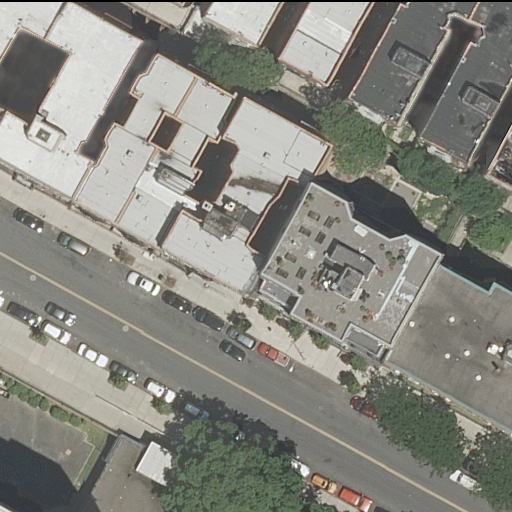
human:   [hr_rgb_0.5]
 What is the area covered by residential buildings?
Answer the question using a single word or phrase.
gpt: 5004m2

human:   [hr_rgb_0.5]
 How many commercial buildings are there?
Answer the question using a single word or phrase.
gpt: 0

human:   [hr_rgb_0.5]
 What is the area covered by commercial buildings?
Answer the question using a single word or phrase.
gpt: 0m2

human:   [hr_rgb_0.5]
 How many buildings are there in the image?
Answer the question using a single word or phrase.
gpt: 12

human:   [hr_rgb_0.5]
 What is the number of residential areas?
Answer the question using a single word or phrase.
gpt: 1

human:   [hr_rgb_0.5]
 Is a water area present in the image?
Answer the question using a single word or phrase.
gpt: no

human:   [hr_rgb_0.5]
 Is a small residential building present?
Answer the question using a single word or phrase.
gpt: yes

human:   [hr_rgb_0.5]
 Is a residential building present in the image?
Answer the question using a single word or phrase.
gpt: yes

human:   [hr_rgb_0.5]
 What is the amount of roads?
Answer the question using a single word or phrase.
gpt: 1

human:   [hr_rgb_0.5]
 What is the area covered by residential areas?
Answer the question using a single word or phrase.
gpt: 4140m2

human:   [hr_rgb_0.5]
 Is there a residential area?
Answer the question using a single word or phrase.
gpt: yes

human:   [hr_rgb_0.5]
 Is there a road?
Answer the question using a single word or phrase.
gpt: yes

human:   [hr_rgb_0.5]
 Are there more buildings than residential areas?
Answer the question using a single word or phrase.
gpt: yes

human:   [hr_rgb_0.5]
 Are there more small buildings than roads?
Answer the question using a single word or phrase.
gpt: yes

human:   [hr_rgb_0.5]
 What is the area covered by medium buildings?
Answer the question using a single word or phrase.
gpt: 1212m2

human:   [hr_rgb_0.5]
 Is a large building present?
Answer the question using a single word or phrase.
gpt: yes

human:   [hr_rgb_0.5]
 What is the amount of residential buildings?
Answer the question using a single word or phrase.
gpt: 12

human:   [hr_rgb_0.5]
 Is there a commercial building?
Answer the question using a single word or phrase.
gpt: no

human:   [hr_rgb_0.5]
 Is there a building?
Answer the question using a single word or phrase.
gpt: yes

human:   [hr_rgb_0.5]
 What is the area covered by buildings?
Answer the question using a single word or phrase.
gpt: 5004m2

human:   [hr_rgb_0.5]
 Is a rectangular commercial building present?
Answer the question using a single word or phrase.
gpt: no

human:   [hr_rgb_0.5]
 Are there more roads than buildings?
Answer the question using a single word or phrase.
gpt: no

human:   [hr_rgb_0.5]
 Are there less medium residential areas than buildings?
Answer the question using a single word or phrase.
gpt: yes

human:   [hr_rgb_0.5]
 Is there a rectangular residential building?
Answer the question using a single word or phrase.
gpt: yes

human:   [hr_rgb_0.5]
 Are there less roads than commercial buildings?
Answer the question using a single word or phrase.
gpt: no

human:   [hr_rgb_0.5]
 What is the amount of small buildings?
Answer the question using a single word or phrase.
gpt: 4

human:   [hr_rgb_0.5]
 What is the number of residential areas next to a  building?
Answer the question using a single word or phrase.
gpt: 1

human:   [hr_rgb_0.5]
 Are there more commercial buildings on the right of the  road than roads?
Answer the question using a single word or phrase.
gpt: no

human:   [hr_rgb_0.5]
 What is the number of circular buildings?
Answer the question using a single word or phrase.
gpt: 0

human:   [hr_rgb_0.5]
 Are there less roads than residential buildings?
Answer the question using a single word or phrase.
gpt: yes

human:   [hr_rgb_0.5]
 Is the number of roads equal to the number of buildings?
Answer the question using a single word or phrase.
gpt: no

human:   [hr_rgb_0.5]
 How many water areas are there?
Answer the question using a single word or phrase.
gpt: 0

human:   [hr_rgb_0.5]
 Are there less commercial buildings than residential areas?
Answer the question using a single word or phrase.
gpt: yes

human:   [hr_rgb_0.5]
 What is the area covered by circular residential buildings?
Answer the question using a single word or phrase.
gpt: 0m2

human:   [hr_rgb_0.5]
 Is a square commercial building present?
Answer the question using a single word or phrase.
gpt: no

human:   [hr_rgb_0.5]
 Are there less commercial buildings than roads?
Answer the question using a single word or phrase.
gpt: yes

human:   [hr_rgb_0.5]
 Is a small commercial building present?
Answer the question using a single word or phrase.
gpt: no

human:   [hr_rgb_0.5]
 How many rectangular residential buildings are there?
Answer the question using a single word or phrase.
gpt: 4

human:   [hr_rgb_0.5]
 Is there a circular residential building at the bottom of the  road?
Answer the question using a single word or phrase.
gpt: no

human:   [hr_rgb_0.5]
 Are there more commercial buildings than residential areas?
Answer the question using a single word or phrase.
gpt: no

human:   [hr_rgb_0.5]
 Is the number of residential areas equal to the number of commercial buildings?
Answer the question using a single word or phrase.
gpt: no

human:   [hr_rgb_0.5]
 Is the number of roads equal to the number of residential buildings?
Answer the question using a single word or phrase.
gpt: no

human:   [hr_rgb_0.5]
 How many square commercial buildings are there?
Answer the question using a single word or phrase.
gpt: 0

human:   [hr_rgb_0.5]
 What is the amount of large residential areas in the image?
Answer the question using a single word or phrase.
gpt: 1

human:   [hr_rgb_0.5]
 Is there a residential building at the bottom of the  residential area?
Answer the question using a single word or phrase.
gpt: no

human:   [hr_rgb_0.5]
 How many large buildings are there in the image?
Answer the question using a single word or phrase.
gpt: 4

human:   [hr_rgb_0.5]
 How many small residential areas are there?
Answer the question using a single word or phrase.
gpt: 0

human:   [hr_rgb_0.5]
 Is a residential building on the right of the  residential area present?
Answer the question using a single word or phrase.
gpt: no

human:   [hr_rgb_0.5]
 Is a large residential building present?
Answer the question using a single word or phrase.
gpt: yes

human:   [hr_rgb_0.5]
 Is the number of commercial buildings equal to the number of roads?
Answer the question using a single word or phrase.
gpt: no

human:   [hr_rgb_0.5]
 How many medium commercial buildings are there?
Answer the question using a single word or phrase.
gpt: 0

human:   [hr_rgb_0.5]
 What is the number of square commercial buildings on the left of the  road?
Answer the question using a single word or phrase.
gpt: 0

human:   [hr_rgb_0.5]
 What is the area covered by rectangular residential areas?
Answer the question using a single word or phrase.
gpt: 4140m2

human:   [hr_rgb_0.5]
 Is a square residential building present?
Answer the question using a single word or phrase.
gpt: no

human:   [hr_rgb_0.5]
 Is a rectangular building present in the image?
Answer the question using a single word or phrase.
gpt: yes

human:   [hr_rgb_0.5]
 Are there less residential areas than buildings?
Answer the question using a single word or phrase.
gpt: yes

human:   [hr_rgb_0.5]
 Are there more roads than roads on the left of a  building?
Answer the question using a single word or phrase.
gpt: no

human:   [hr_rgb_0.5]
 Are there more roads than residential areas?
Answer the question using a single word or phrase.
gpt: no

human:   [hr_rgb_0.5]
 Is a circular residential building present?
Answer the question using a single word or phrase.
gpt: no

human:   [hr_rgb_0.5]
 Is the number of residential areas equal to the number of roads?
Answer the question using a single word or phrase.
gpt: yes

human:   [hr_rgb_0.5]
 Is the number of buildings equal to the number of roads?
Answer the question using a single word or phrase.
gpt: no

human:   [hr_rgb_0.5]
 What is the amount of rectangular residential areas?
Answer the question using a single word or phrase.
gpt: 1

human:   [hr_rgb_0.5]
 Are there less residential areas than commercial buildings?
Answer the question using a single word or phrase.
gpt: no

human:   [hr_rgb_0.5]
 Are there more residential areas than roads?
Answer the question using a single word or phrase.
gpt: no